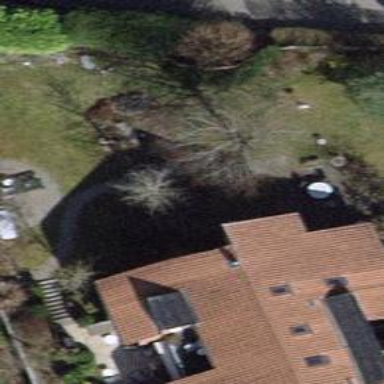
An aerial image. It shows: Simple and straightforward house.